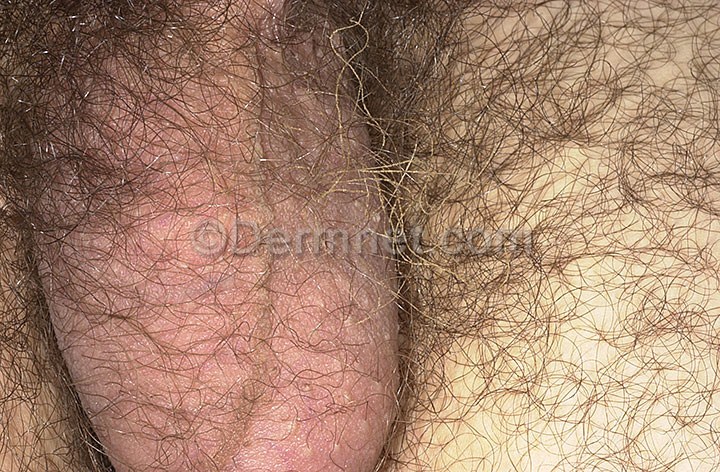
Disease: Hair Loss Photos Alopecia and other Hair Diseases